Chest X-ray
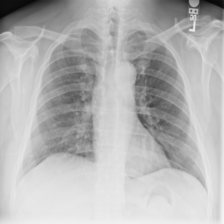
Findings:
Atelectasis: negative
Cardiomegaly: negative
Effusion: negative
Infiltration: negative
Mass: negative
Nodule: negative
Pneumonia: negative
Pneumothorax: negative
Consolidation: negative
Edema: negative
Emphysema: negative
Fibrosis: negative
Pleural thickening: negative
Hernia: negative